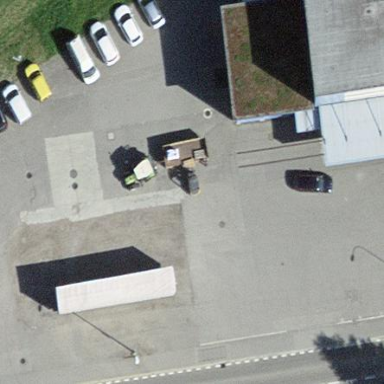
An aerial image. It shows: Parking area.